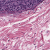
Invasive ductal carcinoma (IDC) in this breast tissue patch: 0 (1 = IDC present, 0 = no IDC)